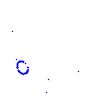
Particle: proton